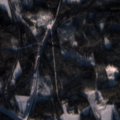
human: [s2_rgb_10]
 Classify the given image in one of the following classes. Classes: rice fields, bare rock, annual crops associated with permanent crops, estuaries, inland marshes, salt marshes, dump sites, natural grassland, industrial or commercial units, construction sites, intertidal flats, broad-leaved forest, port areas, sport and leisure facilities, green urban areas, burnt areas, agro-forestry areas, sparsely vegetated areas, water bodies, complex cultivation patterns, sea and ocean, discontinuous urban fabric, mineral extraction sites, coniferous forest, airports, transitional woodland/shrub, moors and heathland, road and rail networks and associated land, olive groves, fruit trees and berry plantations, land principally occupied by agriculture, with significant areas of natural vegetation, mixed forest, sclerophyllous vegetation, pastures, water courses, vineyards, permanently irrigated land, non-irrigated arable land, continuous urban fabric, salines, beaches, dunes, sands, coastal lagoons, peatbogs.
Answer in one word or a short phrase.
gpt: discontinuous urban fabric, land principally occupied by agriculture, with significant areas of natural vegetation, coniferous forest, mixed forest, transitional woodland/shrub